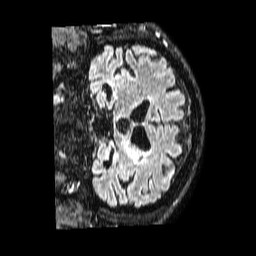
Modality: FLAIR
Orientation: coronal
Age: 52
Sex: male
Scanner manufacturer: philips
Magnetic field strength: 1.5 T
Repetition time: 4.8 s
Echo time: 0.3 s